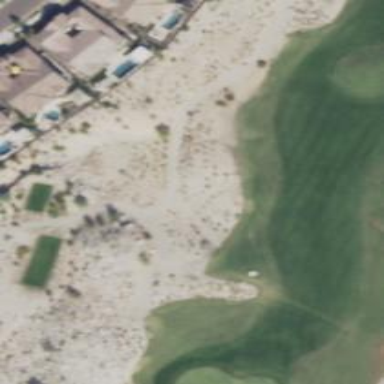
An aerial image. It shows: Path for both roads and golfers.